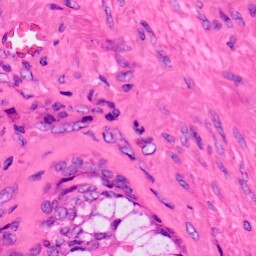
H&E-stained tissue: Lung